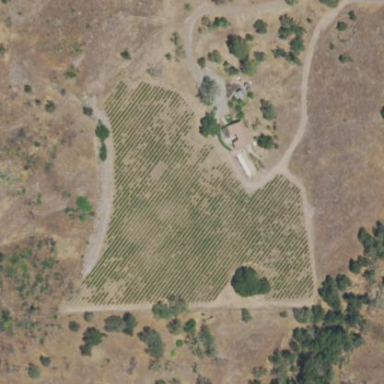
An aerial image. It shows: Vineyard with wine grapes as the main crop.